Interaction volume radius: 10 \u00c5
Interaction volume height: 20 \u00c5
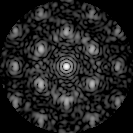
Disorder parameter: 0.4976